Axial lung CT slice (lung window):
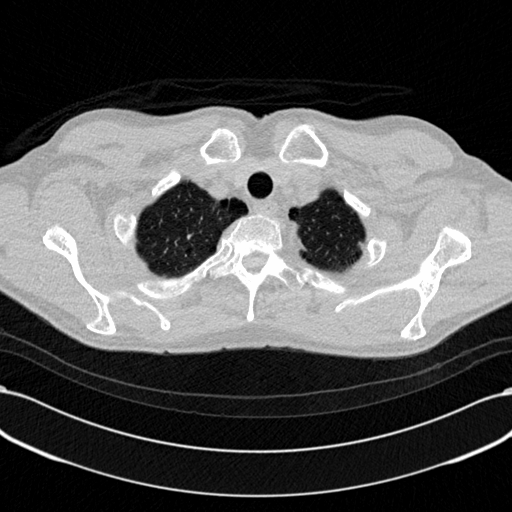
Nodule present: no